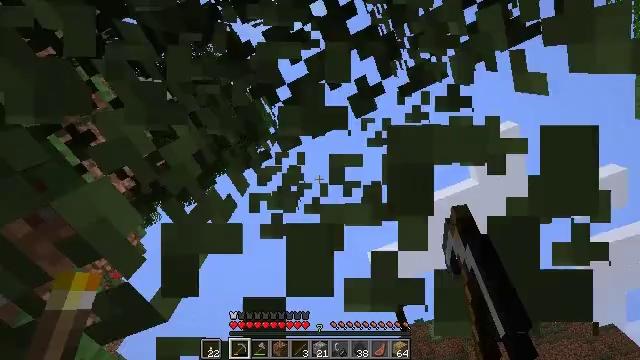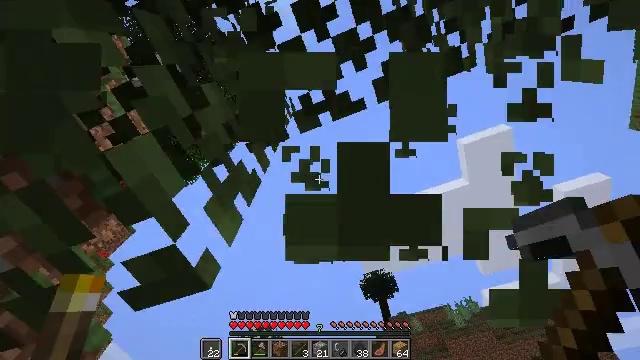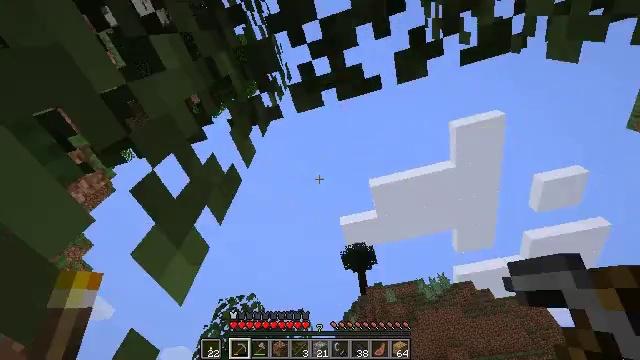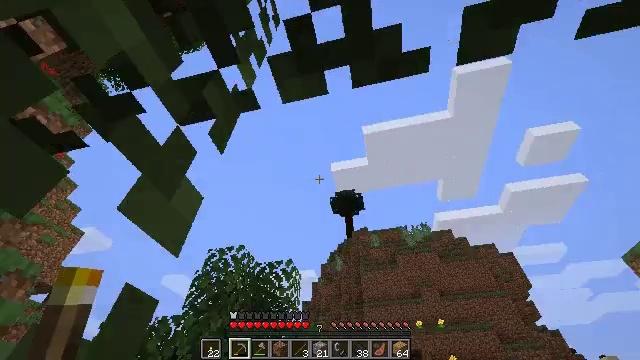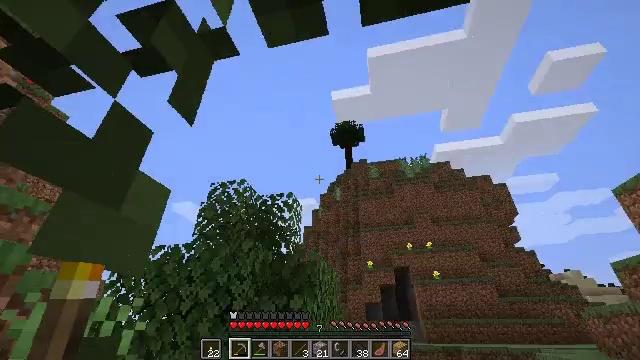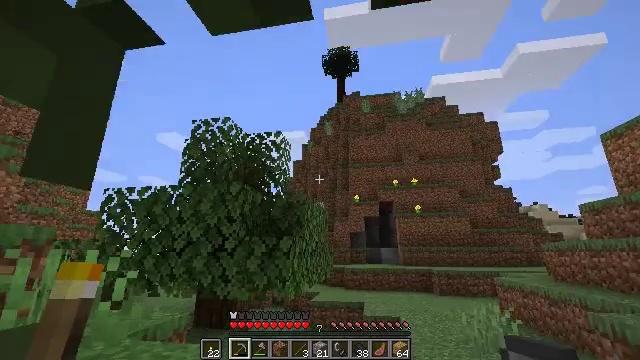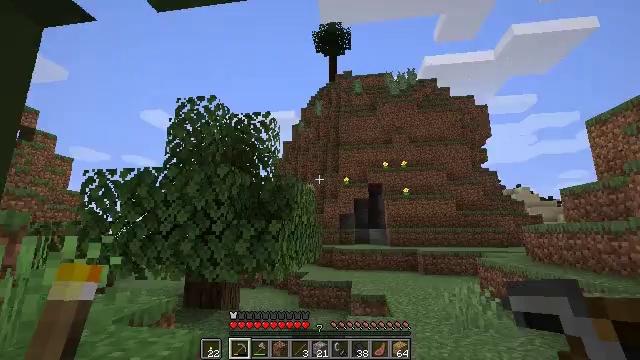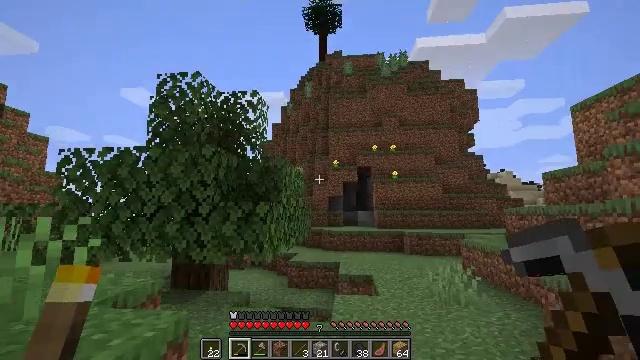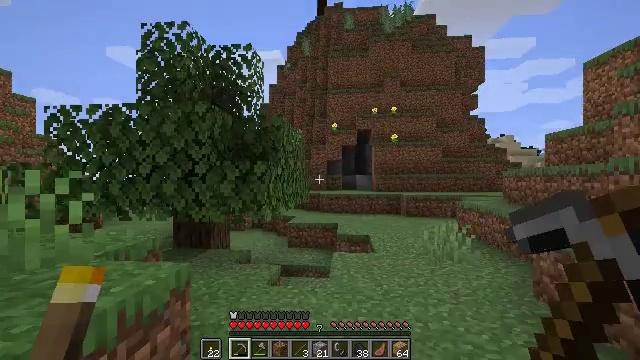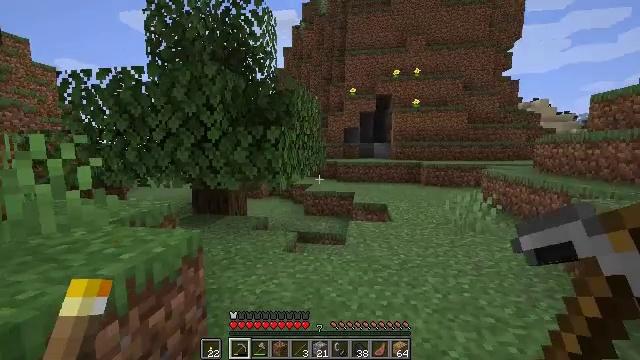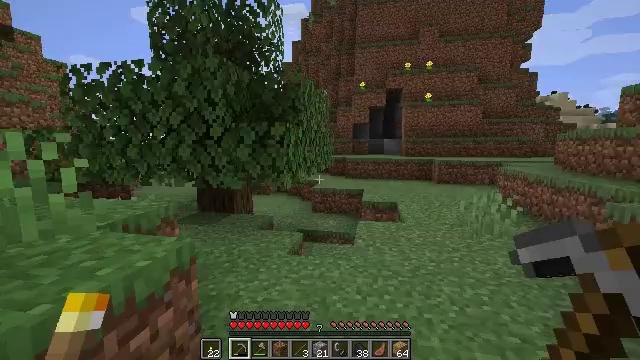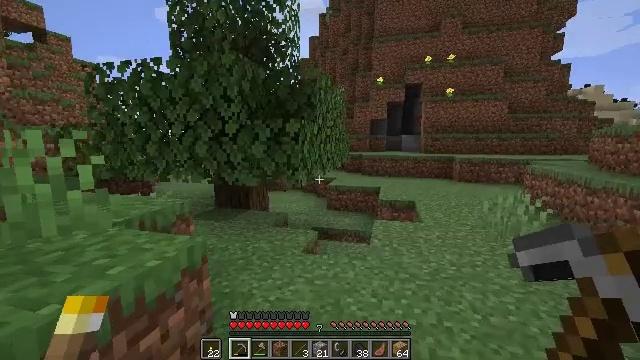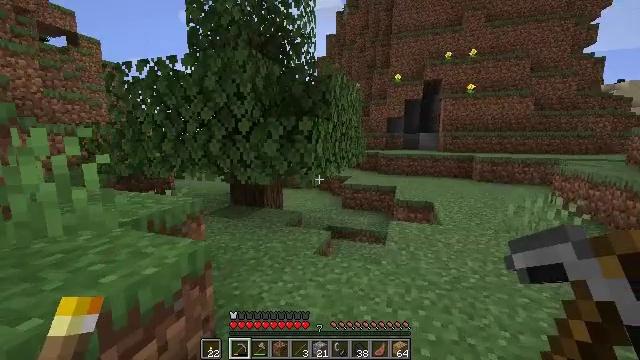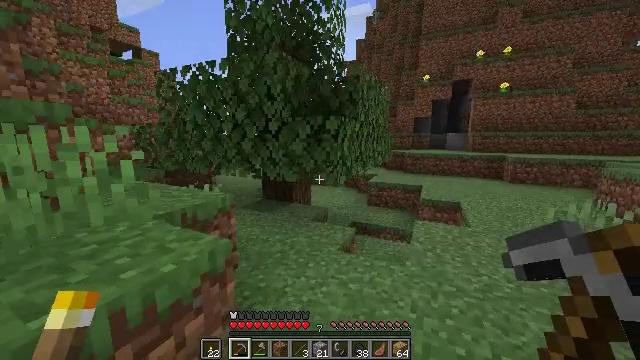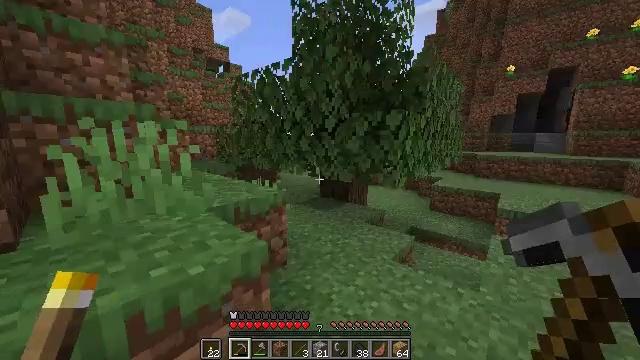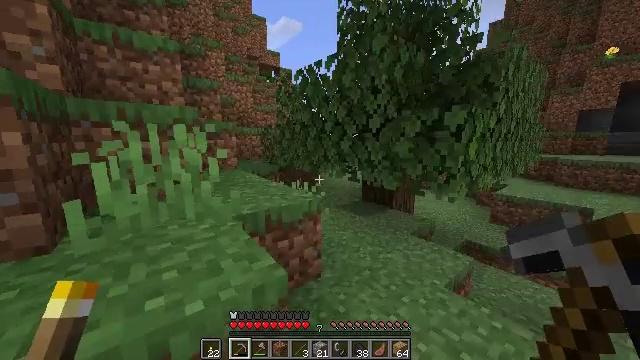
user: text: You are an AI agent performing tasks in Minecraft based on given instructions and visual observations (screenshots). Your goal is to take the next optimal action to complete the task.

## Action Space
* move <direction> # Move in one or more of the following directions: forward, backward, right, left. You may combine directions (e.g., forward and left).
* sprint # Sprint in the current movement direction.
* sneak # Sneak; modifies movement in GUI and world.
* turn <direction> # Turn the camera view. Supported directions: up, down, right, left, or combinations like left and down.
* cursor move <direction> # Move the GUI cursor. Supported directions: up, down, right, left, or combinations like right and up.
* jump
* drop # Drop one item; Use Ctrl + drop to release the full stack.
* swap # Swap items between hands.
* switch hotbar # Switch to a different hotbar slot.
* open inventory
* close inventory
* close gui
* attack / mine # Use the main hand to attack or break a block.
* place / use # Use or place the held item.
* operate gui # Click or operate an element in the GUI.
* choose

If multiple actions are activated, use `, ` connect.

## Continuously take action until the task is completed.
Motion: motion action
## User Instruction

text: Cook porkchop with the furnace.
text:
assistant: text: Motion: move forward, sprint, turn right and down
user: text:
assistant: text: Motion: move forward, sprint, turn right and down, jump
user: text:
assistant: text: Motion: move forward, sprint, turn right and down, jump
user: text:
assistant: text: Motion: move forward, sprint, turn down, jump
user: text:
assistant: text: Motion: move forward, sprint, turn right and down, jump
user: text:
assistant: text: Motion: move forward, sprint, turn right and down, jump
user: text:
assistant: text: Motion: move forward, sprint, turn right and down
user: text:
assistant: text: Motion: move forward, sprint, turn down
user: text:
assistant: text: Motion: move forward, sprint, turn left and down
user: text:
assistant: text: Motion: move forward, sprint, turn left
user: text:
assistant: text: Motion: move forward, sprint, turn left
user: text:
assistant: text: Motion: move forward, sprint, turn left
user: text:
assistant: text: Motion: move forward, sprint, turn left
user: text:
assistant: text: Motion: move forward, sprint, turn left
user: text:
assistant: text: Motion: move forward, sprint, turn left
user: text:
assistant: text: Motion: move forward, sprint, turn left
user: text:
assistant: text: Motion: move forward, sprint, turn left and up
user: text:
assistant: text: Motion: move forward, sprint, turn left and up, jump
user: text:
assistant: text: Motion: move forward, sprint, turn left, jump
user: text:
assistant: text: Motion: move forward, sprint, turn left, jump
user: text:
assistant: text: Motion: move forward, sprint, jump
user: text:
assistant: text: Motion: move forward and move left, sprint, jump
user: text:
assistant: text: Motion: move forward and move left, sprint, jump
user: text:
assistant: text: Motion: move forward and move left, sprint, turn right, jump
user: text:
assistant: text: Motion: move forward and move left, sprint, turn right, jump
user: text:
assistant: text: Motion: move forward, sprint, turn right, jump
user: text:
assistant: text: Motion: move forward, sprint
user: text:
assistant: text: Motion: move forward, sprint
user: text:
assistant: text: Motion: move forward, sprint
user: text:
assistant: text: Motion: move forward, sprint, jump